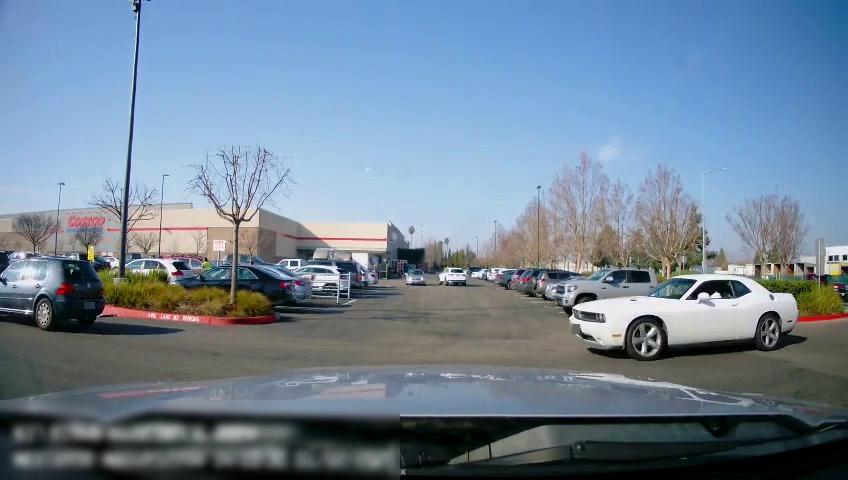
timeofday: Day
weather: Sunny
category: Drivable Space
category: Vehicles | Car
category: Vehicles | SUV
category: Vehicles | SUV
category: Vehicles | Truck
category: Vehicles | Car
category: Vehicles | SUV
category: Vehicles | SUV
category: Vehicles | SUV
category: Vehicles | SUV
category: Vehicles | SUV
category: Vehicles | Car
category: Vehicles | Car
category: Vehicles | Car
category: Vehicles | Car
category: Vehicles | Car
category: Vehicles | Car
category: Vehicles | SUV
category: Vehicles | Truck
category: Vehicles | Truck
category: Vehicles | SUV
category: Vehicles | SUV
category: Vehicles | SUV
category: Vehicles | Car
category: Vehicles | Car
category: Traffic | Signs